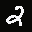
Label: 2